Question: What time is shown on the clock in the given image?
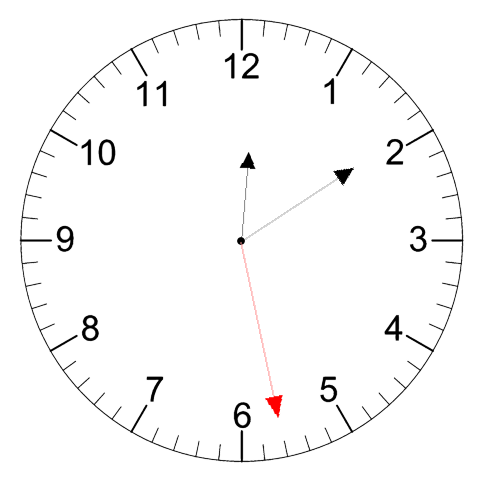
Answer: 12:09:28